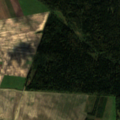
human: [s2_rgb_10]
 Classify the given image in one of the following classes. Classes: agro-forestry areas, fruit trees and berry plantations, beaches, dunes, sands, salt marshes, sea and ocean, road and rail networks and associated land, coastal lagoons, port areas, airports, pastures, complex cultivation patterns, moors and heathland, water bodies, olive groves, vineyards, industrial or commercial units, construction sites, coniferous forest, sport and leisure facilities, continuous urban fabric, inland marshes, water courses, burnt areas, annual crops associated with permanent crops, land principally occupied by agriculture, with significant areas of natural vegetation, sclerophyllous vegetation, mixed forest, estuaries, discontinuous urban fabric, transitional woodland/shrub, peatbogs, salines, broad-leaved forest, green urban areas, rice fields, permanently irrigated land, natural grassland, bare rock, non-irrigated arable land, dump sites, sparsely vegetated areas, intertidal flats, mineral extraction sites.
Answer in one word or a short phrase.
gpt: non-irrigated arable land, pastures, mixed forest, transitional woodland/shrub